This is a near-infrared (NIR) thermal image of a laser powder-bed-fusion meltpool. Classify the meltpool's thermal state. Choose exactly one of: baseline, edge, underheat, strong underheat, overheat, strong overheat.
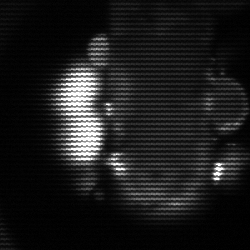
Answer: strong underheat